Question: I am getting file list using a php function. It displays all the files in a directory as table on a php page.

How to make those file downloadable clicking on each file name?
The actual files will be of .tar.gz extension.
Thank You!
'''
function getFileList($dir)
{
// array to hold return value
$retval = array();
// add trailing slash if missing
if(substr($dir, -1) != "/") $dir .= "/";
// open pointer to directory and read list of files
$d = @dir($dir) or die("getFileList: Failed opening directory $dir for reading");
while(false !== ($entry = $d->read())) {
// skip hidden files
if($entry[0] == ".") continue;
if(is_dir("$dir$entry")) {
$retval[] = array(
"name" => "$entry/",
"type" => filetype("$dir$entry"),
"size" => 0,
"lastmod" => filemtime("$dir$entry")
);
} elseif(is_readable("$dir$entry")) {
$retval[] = array(
"name" => "$entry",
"type" => mime_content_type("$dir$entry"),
"size" => filesize("$dir$entry"),
"lastmod" => filemtime("$dir$entry")
);
}
}
$d->close();
return $retval;
$dirlist = getFileList("backupfiles");
}
'''
'''
<?PHP
// output file list in HTML TABLE format
echo "<table id="ct" border="1">
";
echo "<thead>
";
echo "<tr id = "ct_sort"><th>Name</th><th>Type</th><th>Size</th>
<th>Added On</th></tr>
";
echo "</thead>
";
echo "<tbody>
";
foreach($dirlist as $file) {
echo "<tr>
";
echo "<td>{$file['name']}</td>
";
echo "<td>{$file['type']}</td>
";
echo "<td>{$file['size']}</td>
";
echo "<td>",date('r', $file['lastmod']),"</td>
";
echo "</tr>
";
}
echo "</tbody>
";
echo "</table>
";
?>
'''
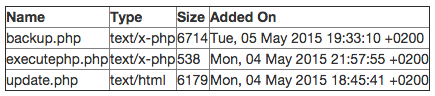
Answer: In the foreach, you would just change 'echo "<td>{$file['name']}</td>
";' to:
'''
echo "<td><a href='{$file['url']}'>{$file['name']}</a></td>
";
'''
Assuming that your url is in '$file['url']'